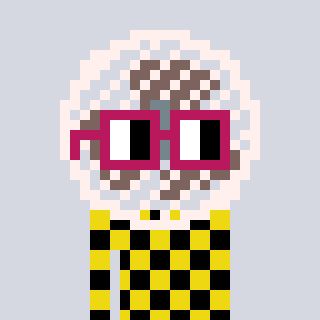
a pixel art character with square dark red glasses, a fan-shaped head and a yellow-colored body on a cool background